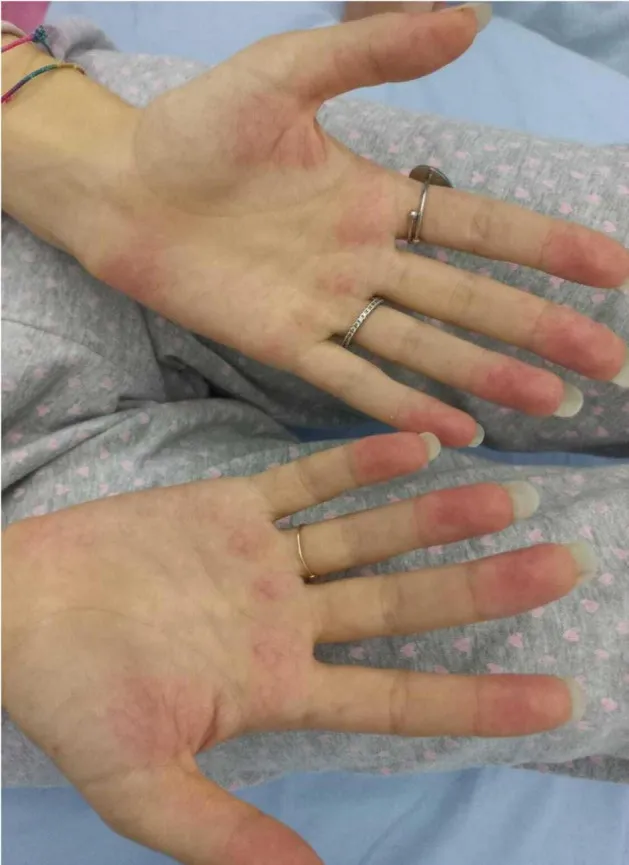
Acral hand vasculitis in our patient.
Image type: medical_photograph (skin_photograph)